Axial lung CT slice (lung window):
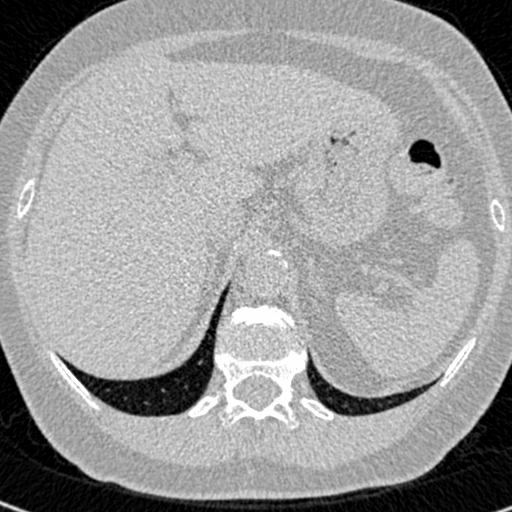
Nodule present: no